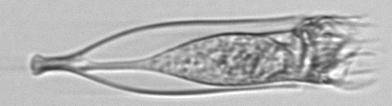
Label: Favella